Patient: sex M, age 35
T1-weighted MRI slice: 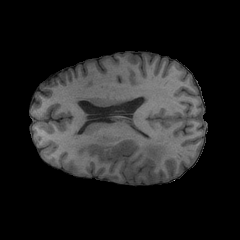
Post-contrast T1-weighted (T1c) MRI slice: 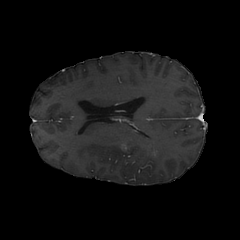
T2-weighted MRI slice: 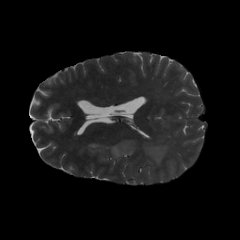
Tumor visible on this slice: yes
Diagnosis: Astrocytoma, IDH-mutant
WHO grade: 4